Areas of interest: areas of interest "Candy. Jin Yuan Blue Sky Kindergarten."
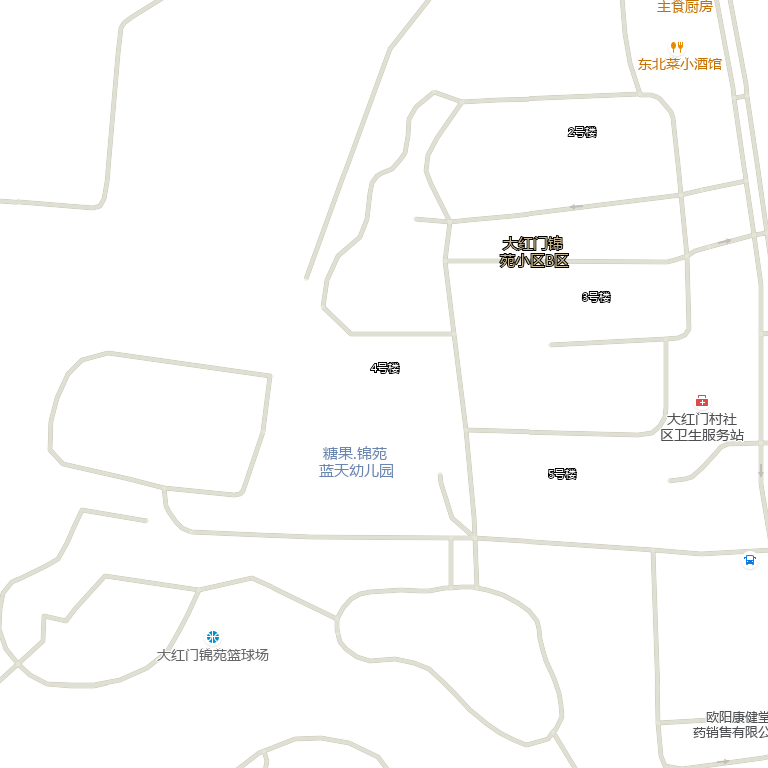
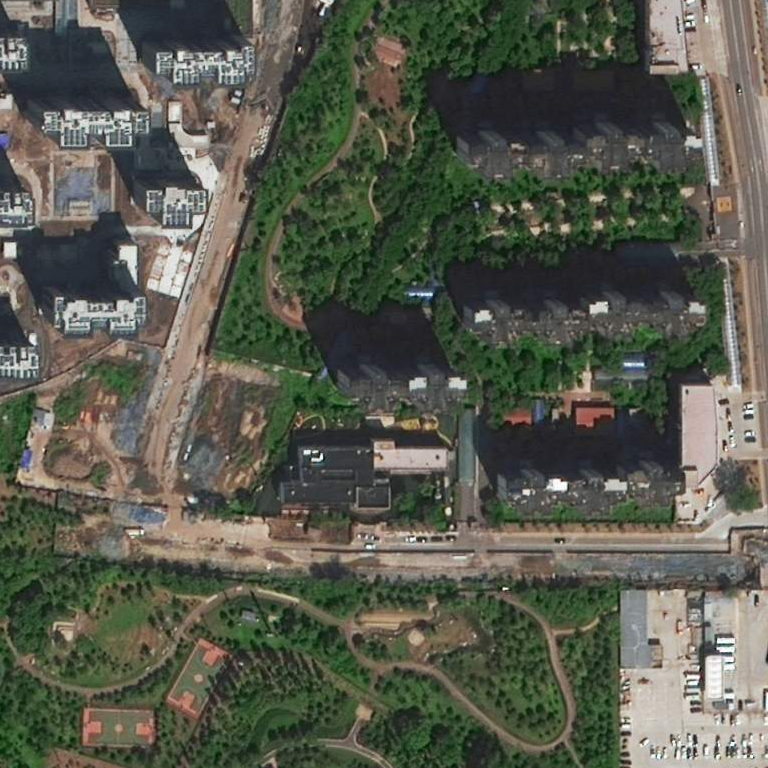